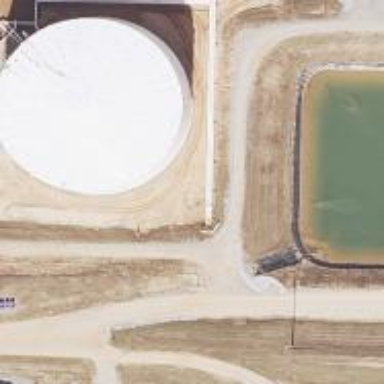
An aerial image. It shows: Storage tank that is man-made.